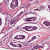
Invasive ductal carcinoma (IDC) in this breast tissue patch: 1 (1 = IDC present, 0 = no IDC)